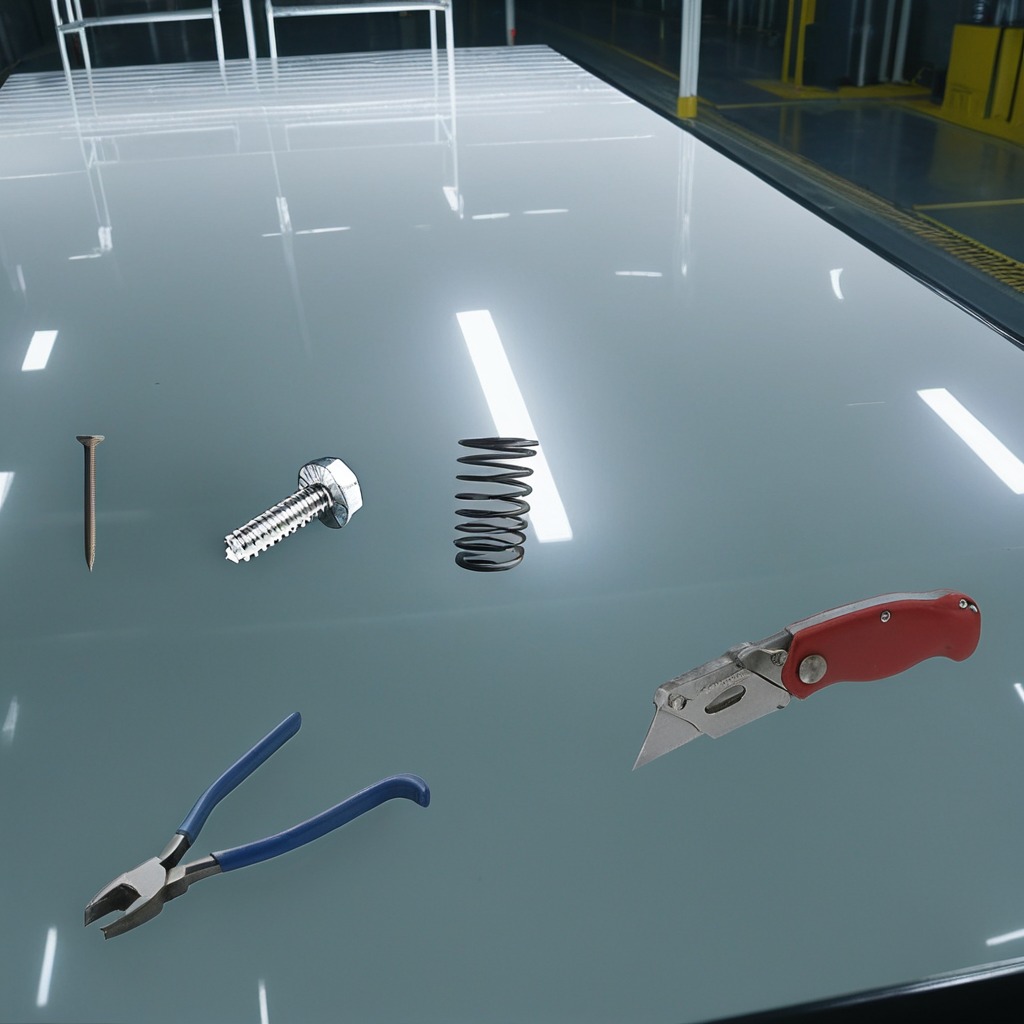
A utility knife, a metal machine screw, an iron nail, a pair of pliers, and a coiled metal spring are lying on the high-gloss table in a ship maintenance bay industrial lighting.